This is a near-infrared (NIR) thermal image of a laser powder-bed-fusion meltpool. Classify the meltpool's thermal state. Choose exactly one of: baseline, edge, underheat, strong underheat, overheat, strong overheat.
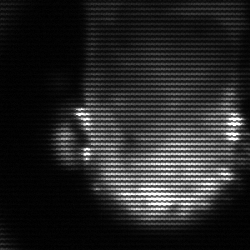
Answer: baseline